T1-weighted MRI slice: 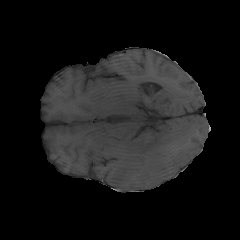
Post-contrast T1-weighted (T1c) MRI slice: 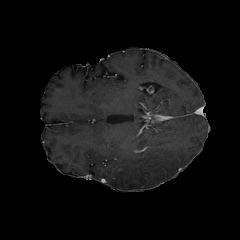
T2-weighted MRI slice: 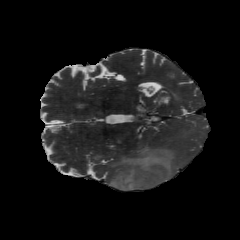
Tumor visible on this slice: yes